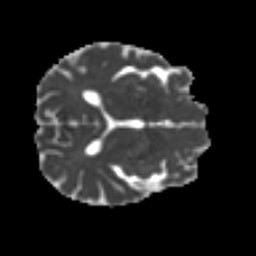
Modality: MD
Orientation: axial
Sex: male
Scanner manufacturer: ge
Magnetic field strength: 3 T
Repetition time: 7 s
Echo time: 0.0808 s